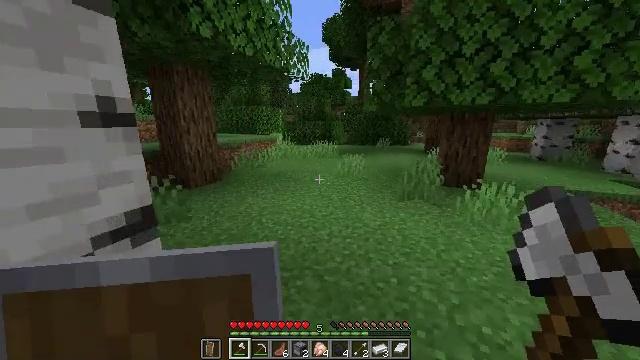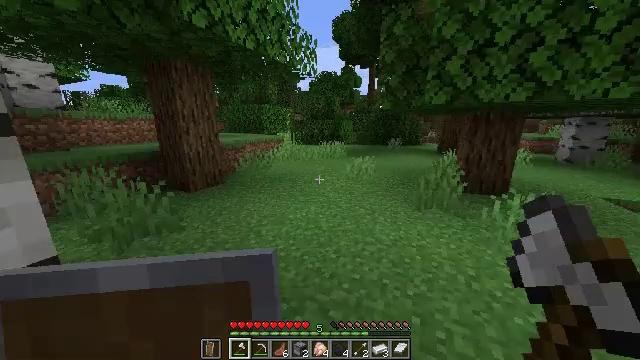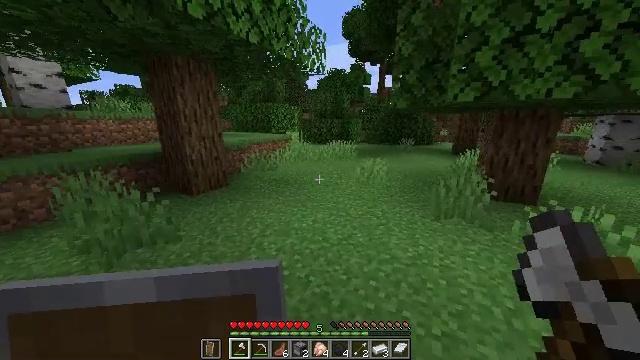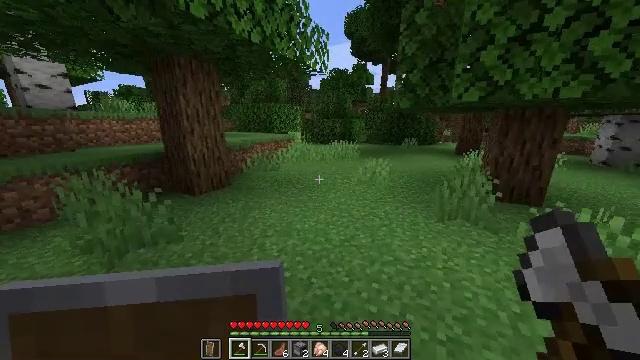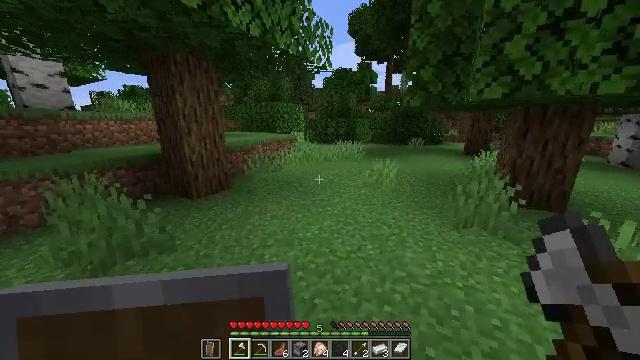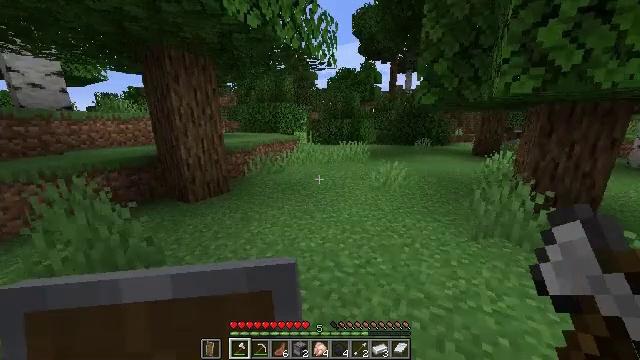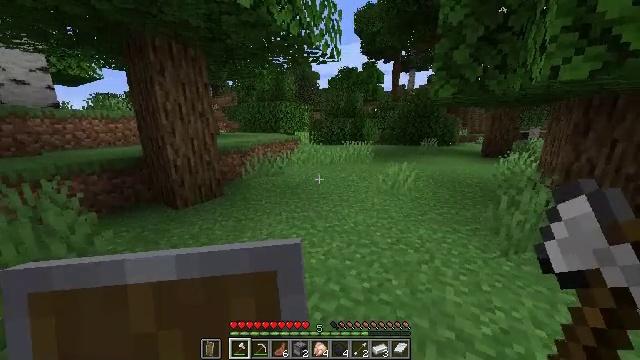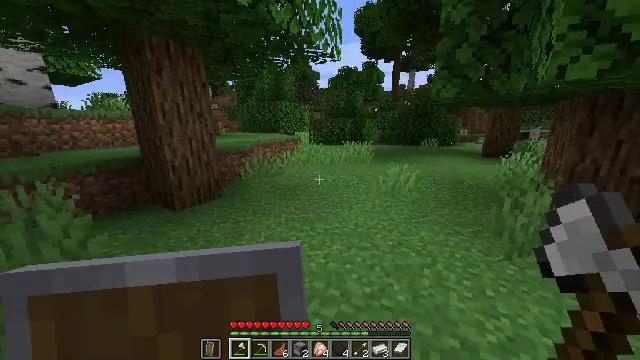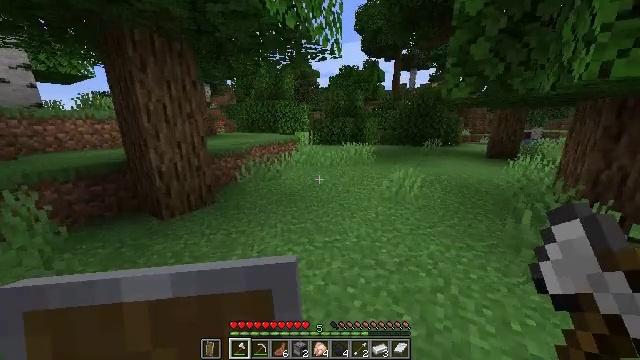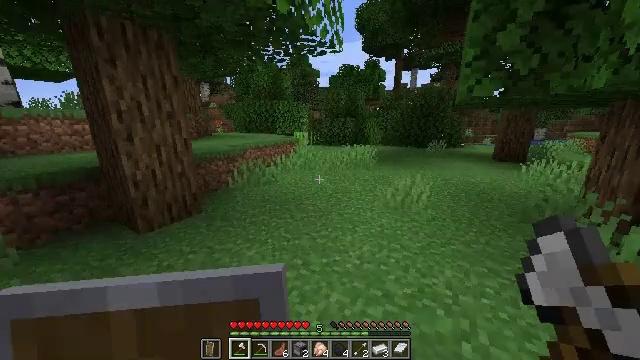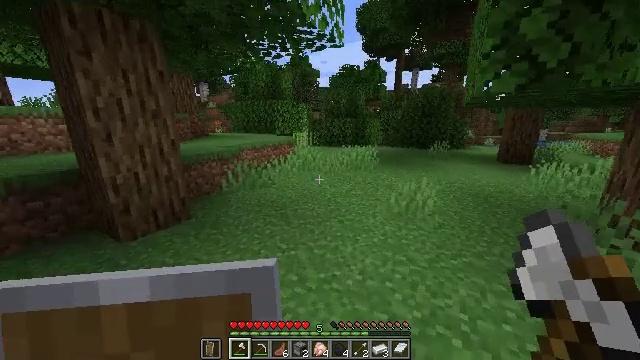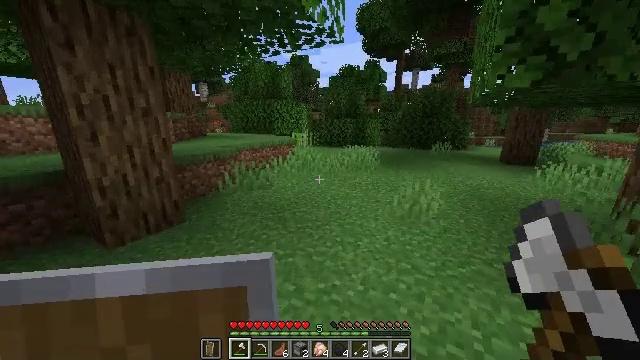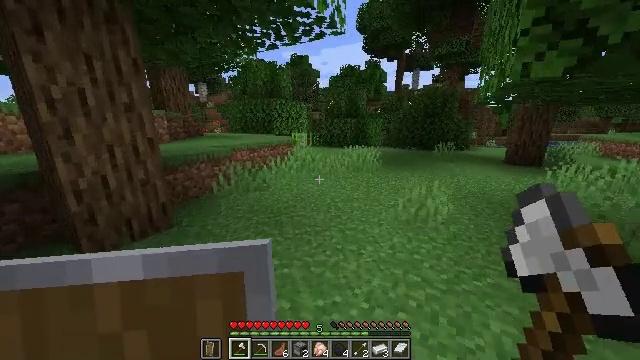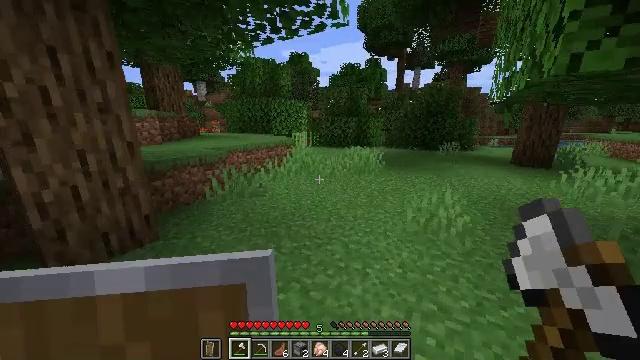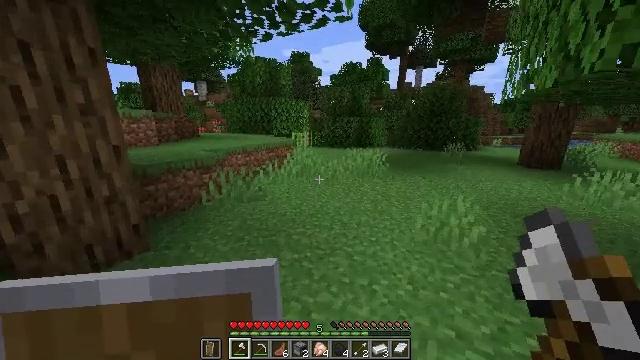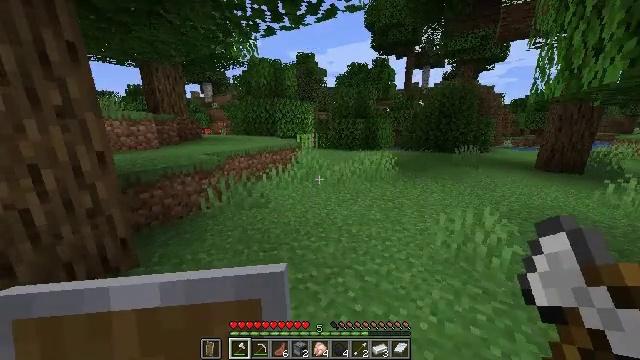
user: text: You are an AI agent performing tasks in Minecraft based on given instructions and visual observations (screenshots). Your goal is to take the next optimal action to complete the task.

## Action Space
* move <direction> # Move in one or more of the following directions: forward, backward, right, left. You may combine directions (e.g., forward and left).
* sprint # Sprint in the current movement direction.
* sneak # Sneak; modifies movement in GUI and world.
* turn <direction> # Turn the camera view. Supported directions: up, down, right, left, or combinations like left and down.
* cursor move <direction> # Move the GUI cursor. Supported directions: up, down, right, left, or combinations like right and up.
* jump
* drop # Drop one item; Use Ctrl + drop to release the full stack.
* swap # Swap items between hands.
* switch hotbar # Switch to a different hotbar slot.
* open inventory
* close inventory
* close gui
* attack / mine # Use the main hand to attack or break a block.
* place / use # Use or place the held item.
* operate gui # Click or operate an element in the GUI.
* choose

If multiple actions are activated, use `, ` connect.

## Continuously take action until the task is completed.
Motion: motion action
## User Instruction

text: Mine the sugar cane near rivers.
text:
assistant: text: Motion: move forward, sprint, turn left
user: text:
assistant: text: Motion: move forward, sprint, turn left
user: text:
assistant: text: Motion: move forward, sprint
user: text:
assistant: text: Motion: move forward, sprint
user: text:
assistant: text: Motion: move forward, sprint
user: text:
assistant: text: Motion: move forward, sprint
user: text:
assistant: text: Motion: move forward, sprint
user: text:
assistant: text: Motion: move forward, sprint
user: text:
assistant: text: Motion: move forward, sprint
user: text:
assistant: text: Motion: move forward, sprint
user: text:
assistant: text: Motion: move forward, sprint
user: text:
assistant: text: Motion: move forward, sprint
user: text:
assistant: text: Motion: move forward, sprint
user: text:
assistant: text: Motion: move forward, sprint
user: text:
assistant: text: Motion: move forward, sprint, turn left
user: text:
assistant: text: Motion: move forward, sprint, turn left
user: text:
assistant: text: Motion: move forward, sprint, turn left
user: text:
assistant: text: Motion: move forward and move right, sprint, turn left
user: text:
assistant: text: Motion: move forward and move right, sprint, turn left and up
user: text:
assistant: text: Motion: move forward and move right, sprint, turn left
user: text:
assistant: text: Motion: move forward and move right, sprint, turn left
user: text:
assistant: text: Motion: move forward and move right, sprint, turn left
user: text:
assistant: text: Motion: move forward and move right, sprint, turn left
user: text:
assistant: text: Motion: move forward and move right, sprint, turn left
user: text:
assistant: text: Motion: move forward and move right, sprint
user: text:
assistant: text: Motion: move forward, sprint
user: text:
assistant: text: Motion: move forward, sprint
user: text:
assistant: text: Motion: move forward, sprint
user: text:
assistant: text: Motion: move forward, sprint
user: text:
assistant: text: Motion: move forward, sprint